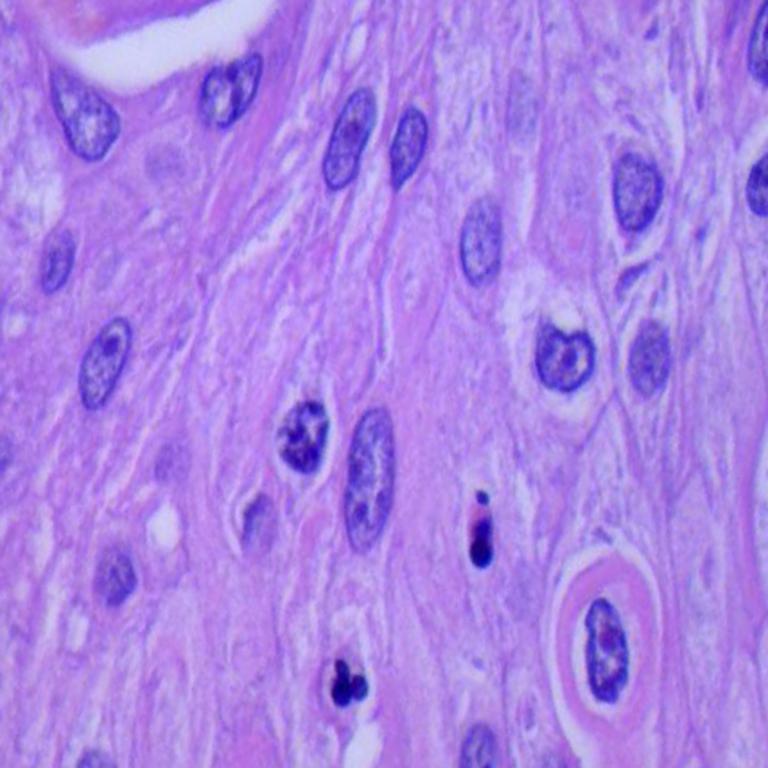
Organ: lung
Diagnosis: squamous carcinomas